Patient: sex M, age 58
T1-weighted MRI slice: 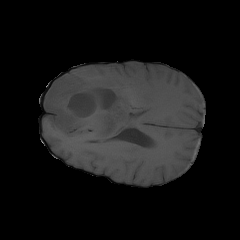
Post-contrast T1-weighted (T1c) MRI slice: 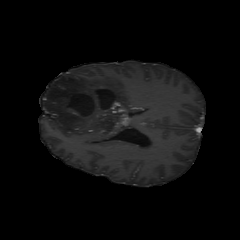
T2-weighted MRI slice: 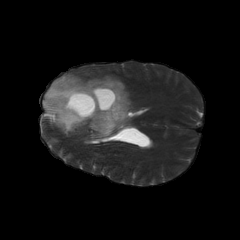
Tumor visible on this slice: yes
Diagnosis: Astrocytoma, IDH-mutant
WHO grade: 4